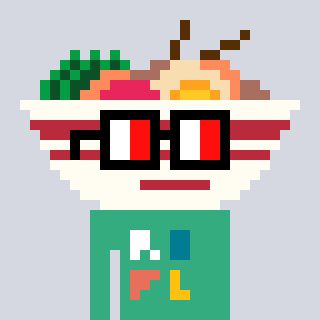
a pixel art character with square glasses with black frames and red eyes, a noodles-shaped head and a teal-colored body on a cool background